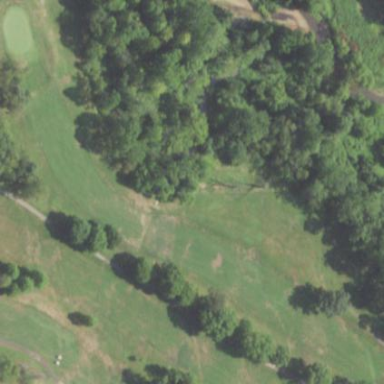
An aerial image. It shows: Grassy area designated as golf fairway.